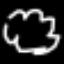
Label: squiggle